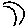
Label: moon